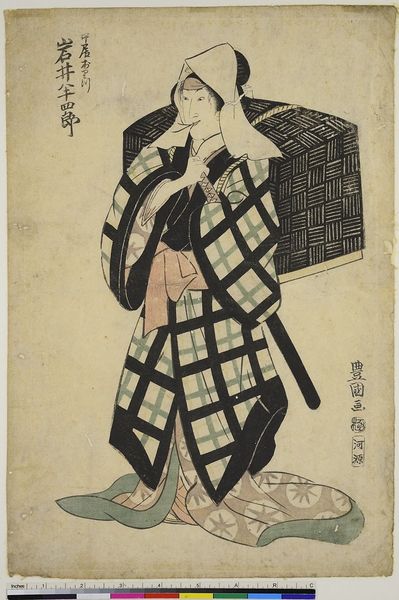
Titel: Der Schauspieler Iwai Hanshiro als Nakaya Oritsu
Künstler: Utagawa Toyokuni I
Standort: Hamburg
Institution: Museum für Kunst und Gewerbe Hamburg
Schlagwörter: holzschnitt, druckgraphik, druckgrafik, zeit, schauspieler, farbholzschnitt, schauspielerin, kabuki, edo, reproduktionen, druckerzeugnisse, onnagata